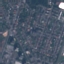
Land use / land cover: Residential